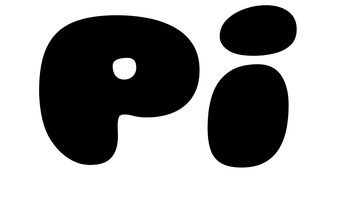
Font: Gluten_Black